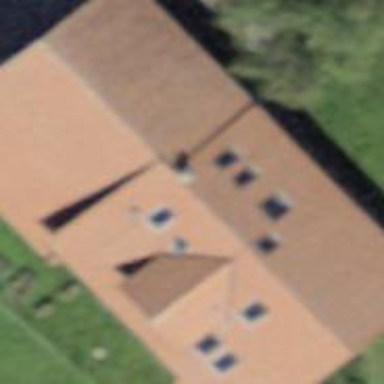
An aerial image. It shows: Farm building.